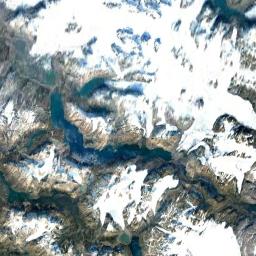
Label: snowberg